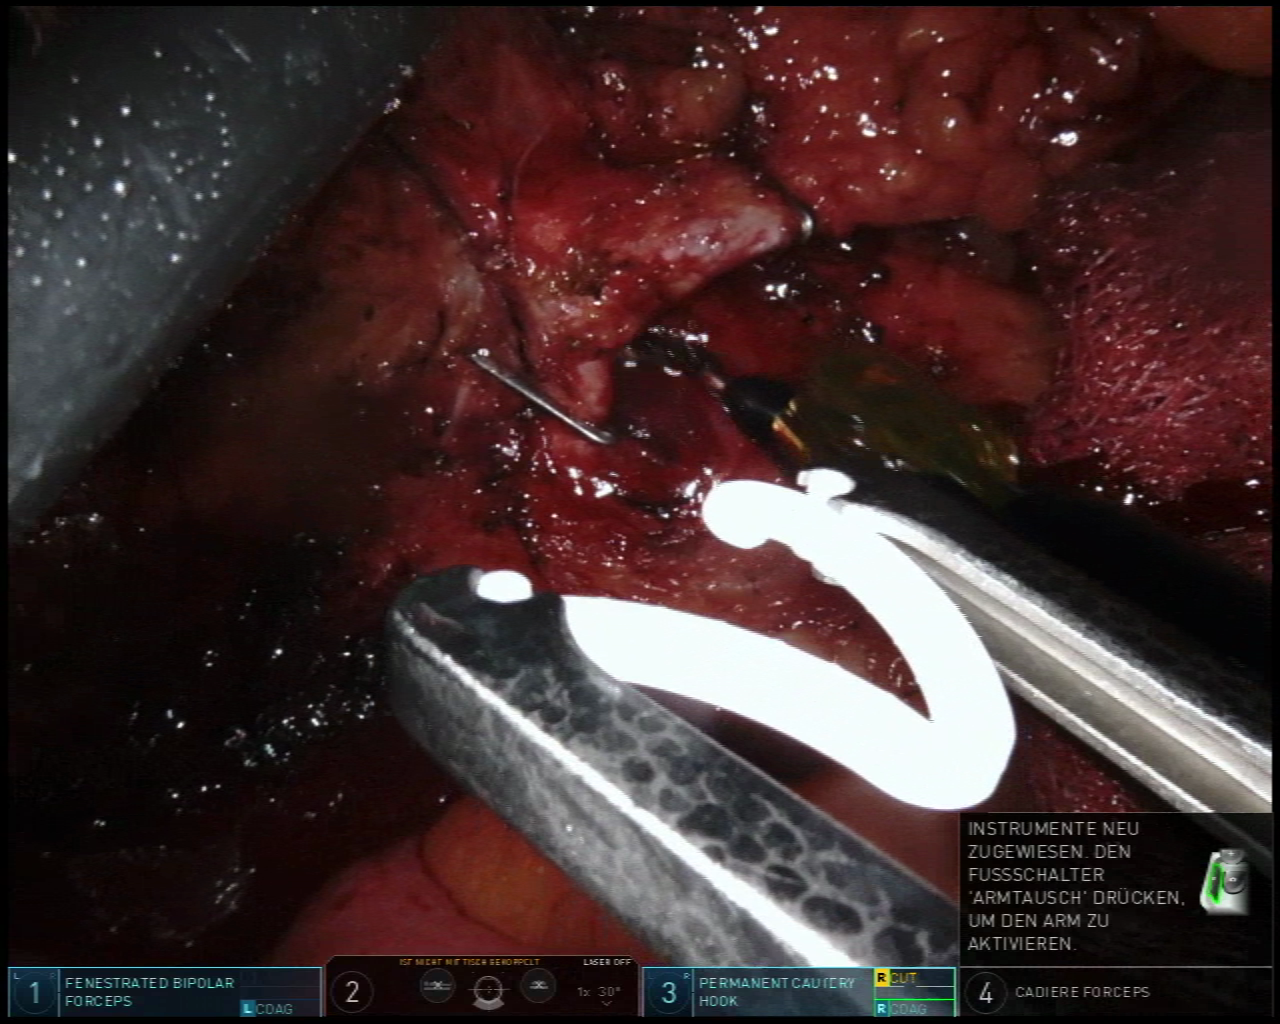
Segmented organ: inferior_mesenteric_artery
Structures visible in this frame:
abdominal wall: no
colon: yes
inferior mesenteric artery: yes
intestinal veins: no
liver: no
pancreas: no
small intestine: no
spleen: no
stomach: no
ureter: no
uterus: no
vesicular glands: no